Question: I'm using Membership Provider for create and manage users and roles in my site. I'm trying to restric access to a specific roles to the Account folder using web.config into this folder with this rule:
'''
<system.web>
<authorization>
<allow roles="Administrator"/>
<deny users="*" />
</authorization>
</system.web>
'''
I'm using Web Forms and forms authentication like show below:
'''
<authentication mode="Forms">
<forms loginUrl="~/Login.aspx" timeout="2880" defaultUrl="~/" />
</authentication>
'''
But when I try to access to page located into Account folder I'm getting:
Below a picture with the error:

How can I do for redirect to Login when the user try to access to unauthorized folder or url?
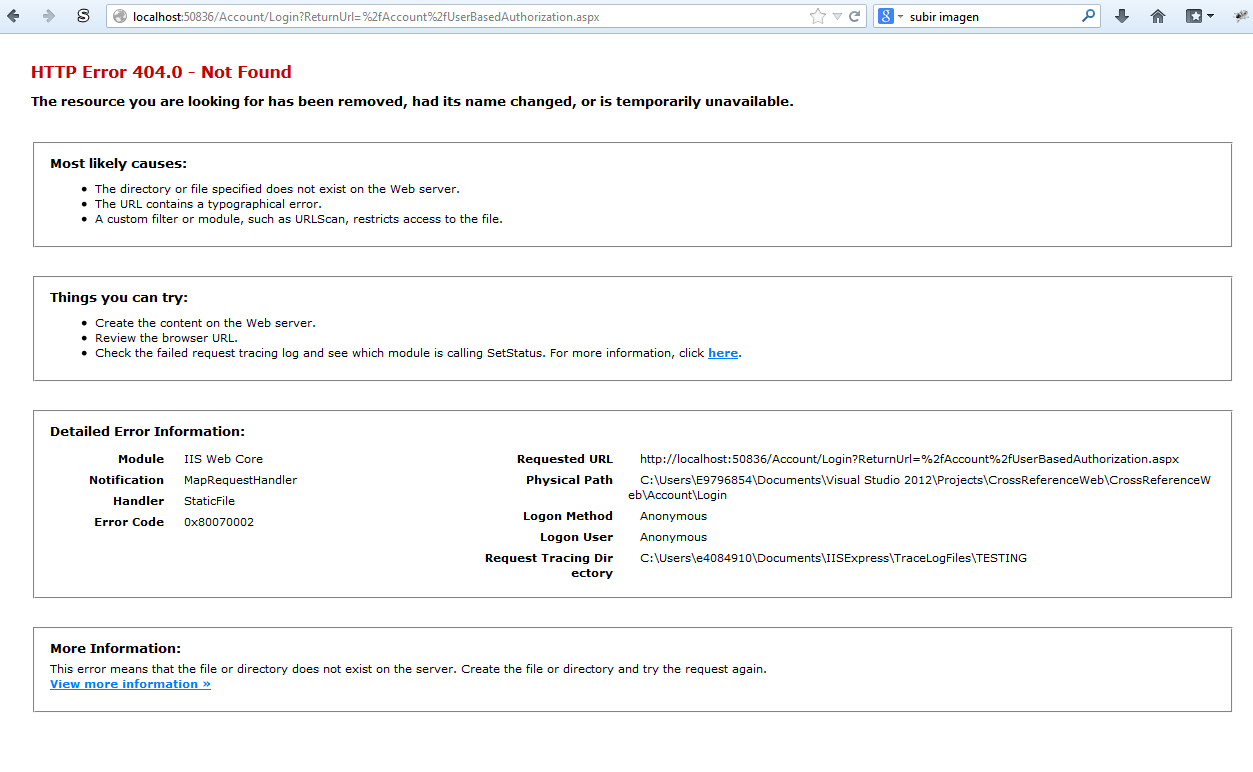
Answer: You are accessing the 'Login.aspx' like '/Account/Login/Default.aspx' which doesn't exist.
Shouldn't that be '~/Account/Login.aspx'?
'''
<authentication mode="Forms">
<forms loginUrl="~/Account/Login.aspx" timeout="2880" />
</authentication>
'''
## How to debug?
1. Make sure you can access Login.aspx properly.
2. Then paste that URL inside form tag in web.config like above.